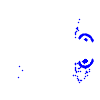
Particle: electron